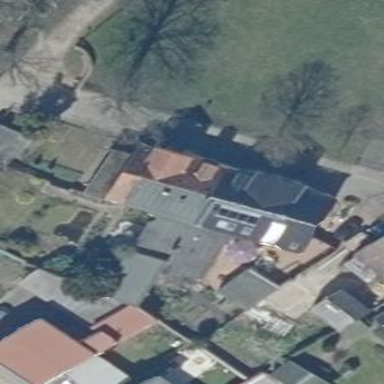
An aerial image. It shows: Semidetached house with gabled roof made of roof tiles.